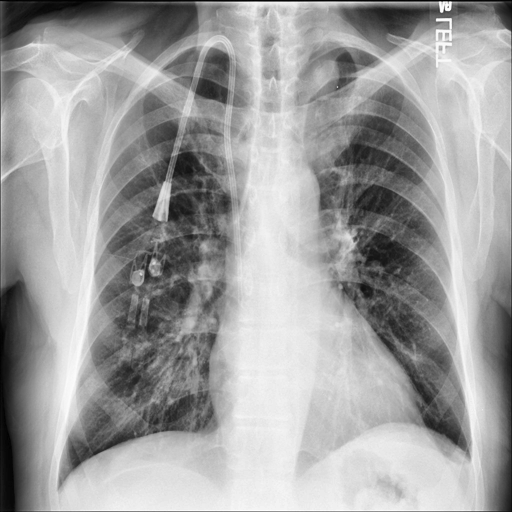
Finding: NORMAL